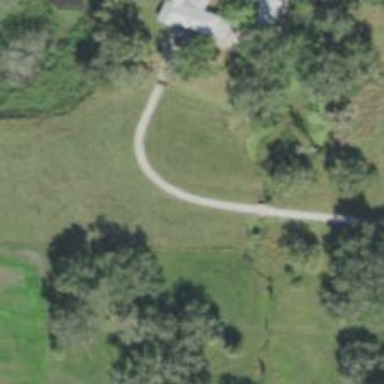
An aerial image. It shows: Driveway bridge over service road.